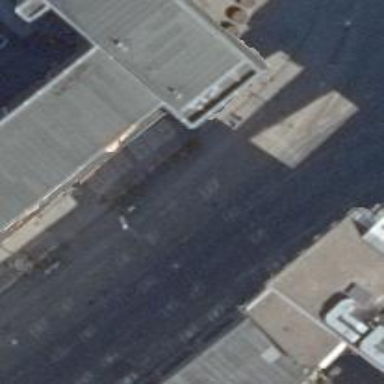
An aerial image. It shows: Taxi stand.